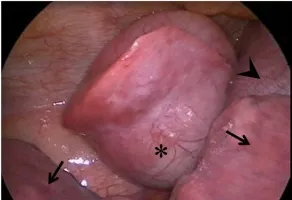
Intraoperative findings. A: A 2.5 cm skin incision was made, and a wound retraction system (Alexis Wound Retractor, Applied Medical, Rancho Santa Margarita, CA USA) was then placed through the incision.
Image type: medical_photograph (other_medical_photograph)